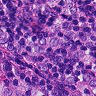
Metastatic tissue present: yes